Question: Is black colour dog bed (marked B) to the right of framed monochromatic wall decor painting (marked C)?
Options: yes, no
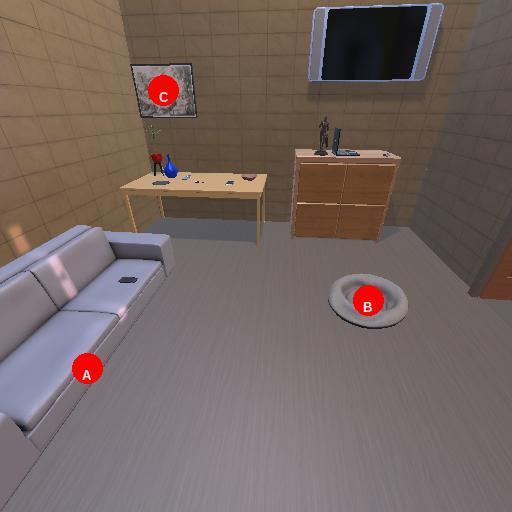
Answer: yes